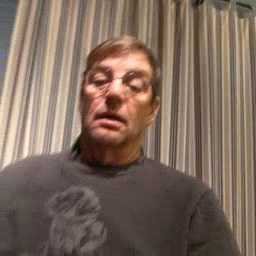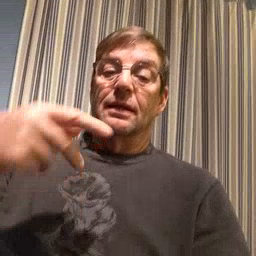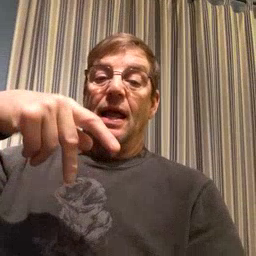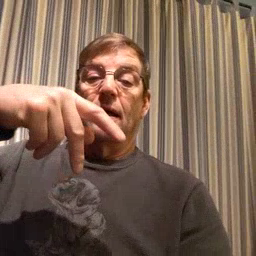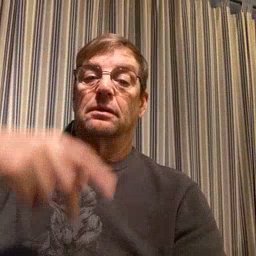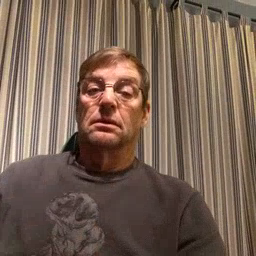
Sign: dance